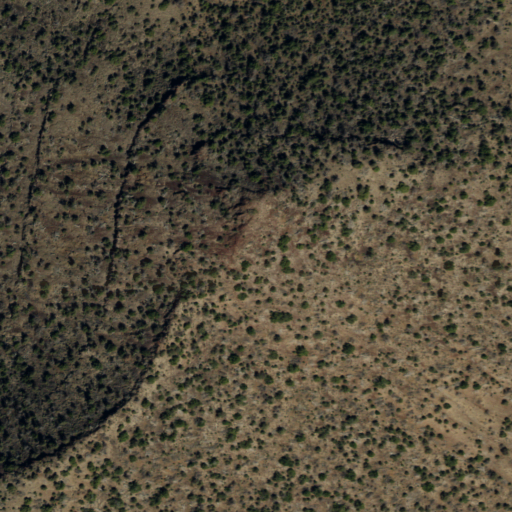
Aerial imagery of mountain in Nevada named Logan Peak containing evergreen forest and shrub